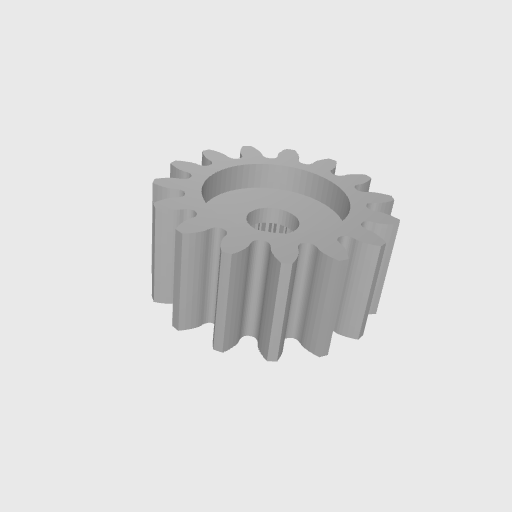
Part: ServoGear15T